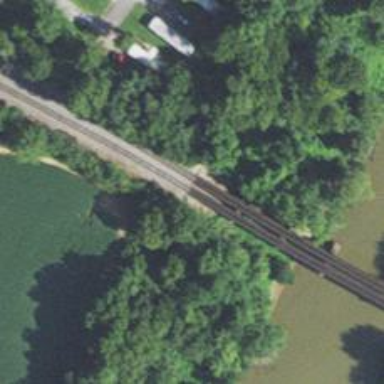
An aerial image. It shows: Bridge with 2 railway tracks crossing over it.